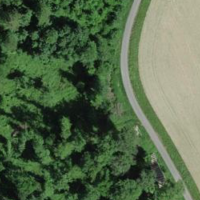
EUNIS habitat code: 44
Species observed at this site:
Alauda arvensis